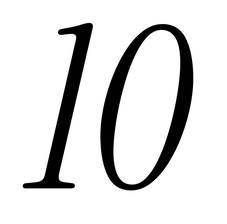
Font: InstrumentSerif-Italic